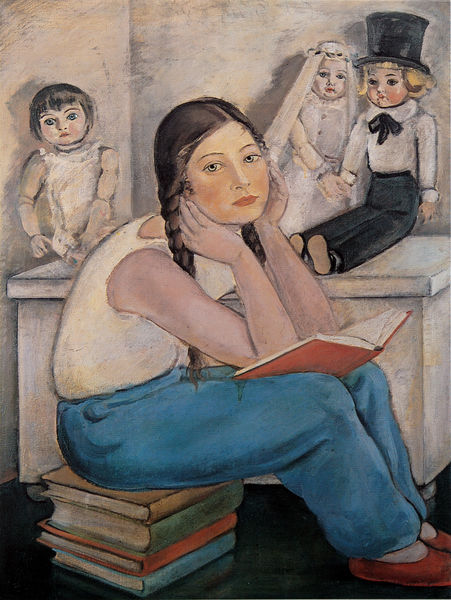
Titel: Die zehnjährige Tochter Ulla
Künstler: Ernst Penzoldt
Standort: Erlangen
Institution: Stadtmuseum und Stadtarchiv
Schlagwörter: blau, dunkel, mann, schatten, weiß, grün, mädchen, sitzen, braun, finger, frau, frisur, haar, hell, hut, kleid, licht, mund, nase, schwarz, stützen, tisch, zimmer, blick, rot, schleier, schleife, zylinder, anzug, hemd, hose, jung, wand, arm, arme, augen, falten, gesicht, bildnis, hände, portrait, porträt, boden, haare, kind, paar, kinn, scheitel, schürze, füße, seitlich, wangen, bücher, kommode, schrank, ecke, umrisse, zimmerecke, sitz, schuhe, zöpfe, backen, wasserfarbe, braut, zopf, jeans, seitenscheitel, lesen, sitzt, socken, nachdenken, truhe, offen, buch, denken, kiste, puppe, puppen, kasten, brautpaar, zeichnerisch, stapel, hochzeit, leserin, träumen, kästchen, shirt, zilynder, rote schuhe, bräutigam, hochzeitspaar, zimer, bücherstapel, bla', brautkleid, gouache?, nach 1970, pubertät, puppenbrautpaar, puppten, shcuhe, trägerhemd, träumerisch